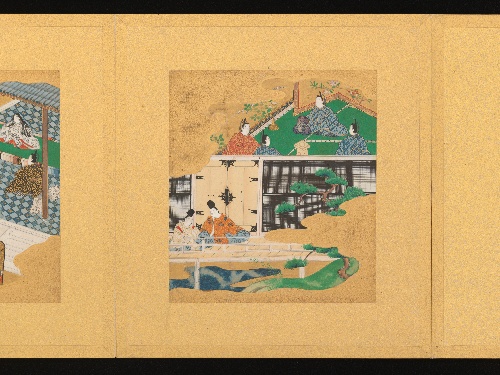
Title: 土佐派   『源氏物語』画帖|Scenes from The Tale of Genji
Artist: Tosa School
Date: early 17th century
Object type: Albums
Classification: Paintings
Medium: Pair of albums (accordion fold) with 
54 illustrations; ink, color and gold on paper
Culture: Japan
Period: Edo period (1615–1868)
Dimensions: Album: 8 9/16 × 7 7/8 × 2 1/2 in. (21.8 × 20 × 6.3 cm)
Image (each leaf): 5 13/16 × 5 1/8 in. (14.7 × 13 cm)
Department: Asian Art
Credit line: Mary Griggs Burke Collection, Gift of the Mary and Jackson Burke Foundation, 2015
Accession year: 2015
Repository: Metropolitan Museum of Art, New York, NY
Tags: Men|Women